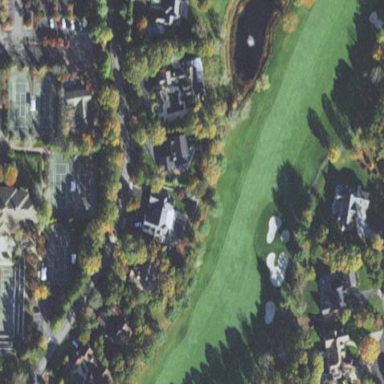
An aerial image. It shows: Grassy area designated as golf fairway.